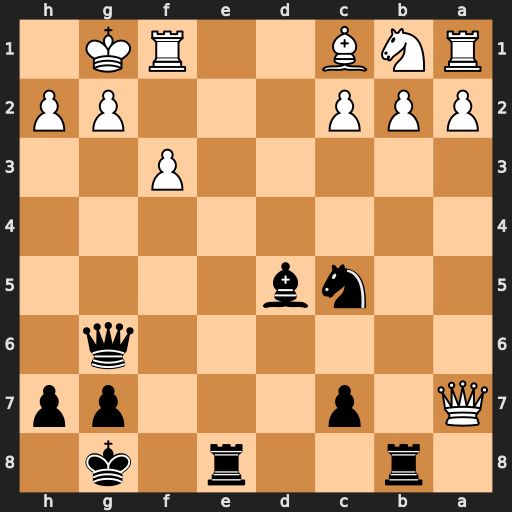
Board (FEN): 1r2r1k1/Q1p3pp/6q1/2nb4/8/5P2/PPP3PP/RNB2RK1
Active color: b
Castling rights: -
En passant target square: -
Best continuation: Bxf3 Rxf3 Re1+ Rf1 Rxf1+